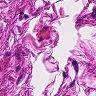
Metastatic tissue present: no